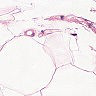
Metastatic tissue present: no